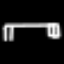
Label: bed